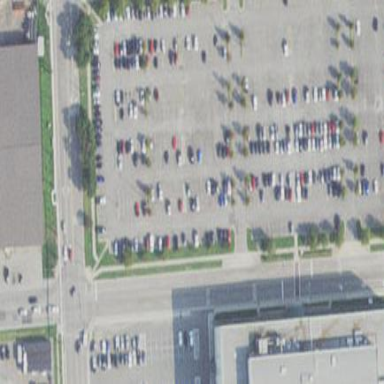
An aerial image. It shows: Parking area with surface.